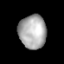
Tissue: lung
Cell type: Epithelial cells
Senescence score: 0.2337
Nuclear area (px): 907
Mean DAPI intensity: 170.214